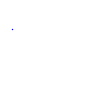
Particle: pion